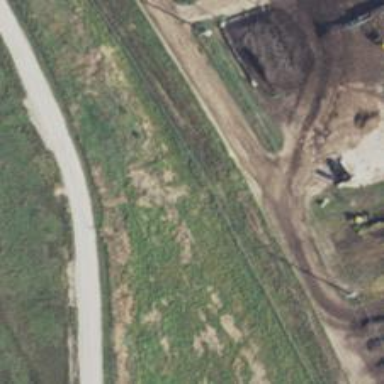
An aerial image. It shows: Abandoned railway.